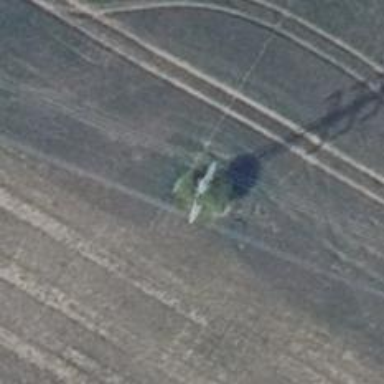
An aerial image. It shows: Power tower.